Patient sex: M
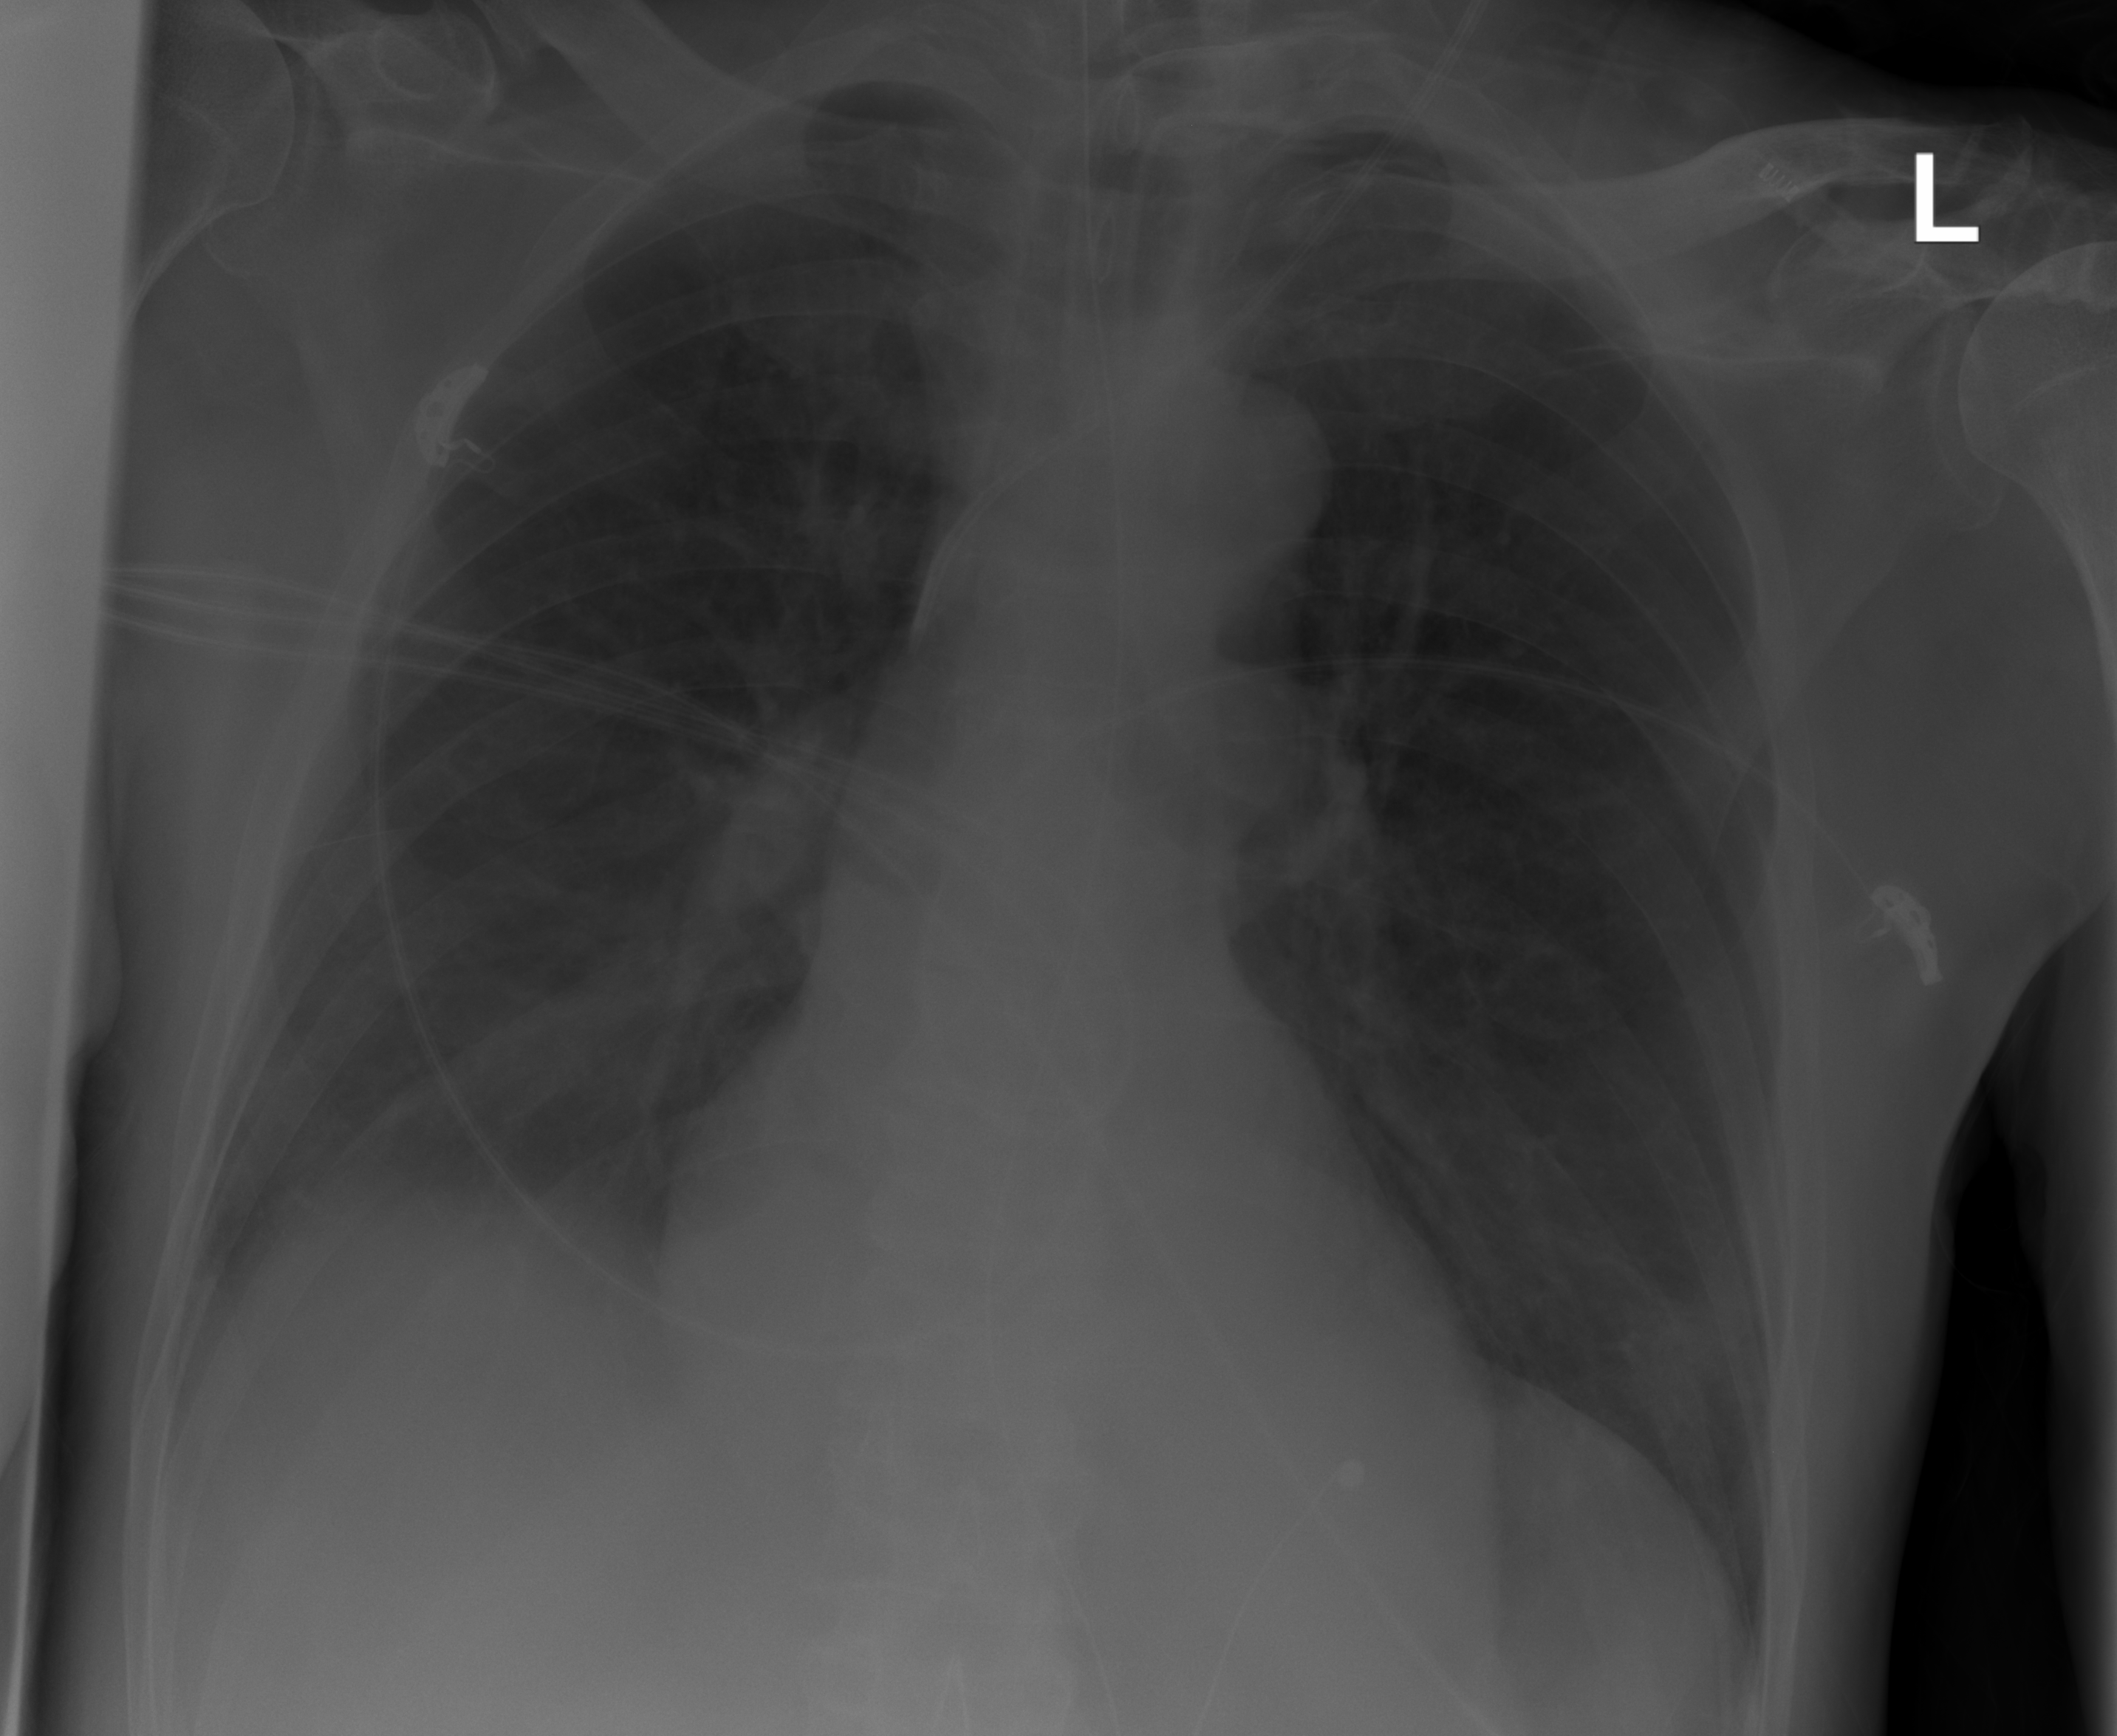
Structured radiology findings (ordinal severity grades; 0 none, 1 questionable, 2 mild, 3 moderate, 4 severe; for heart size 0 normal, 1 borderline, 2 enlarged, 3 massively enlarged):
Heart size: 1
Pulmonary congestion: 0
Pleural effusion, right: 2
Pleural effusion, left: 0
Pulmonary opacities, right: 0
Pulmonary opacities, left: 0
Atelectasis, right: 2
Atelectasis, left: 0